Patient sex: M
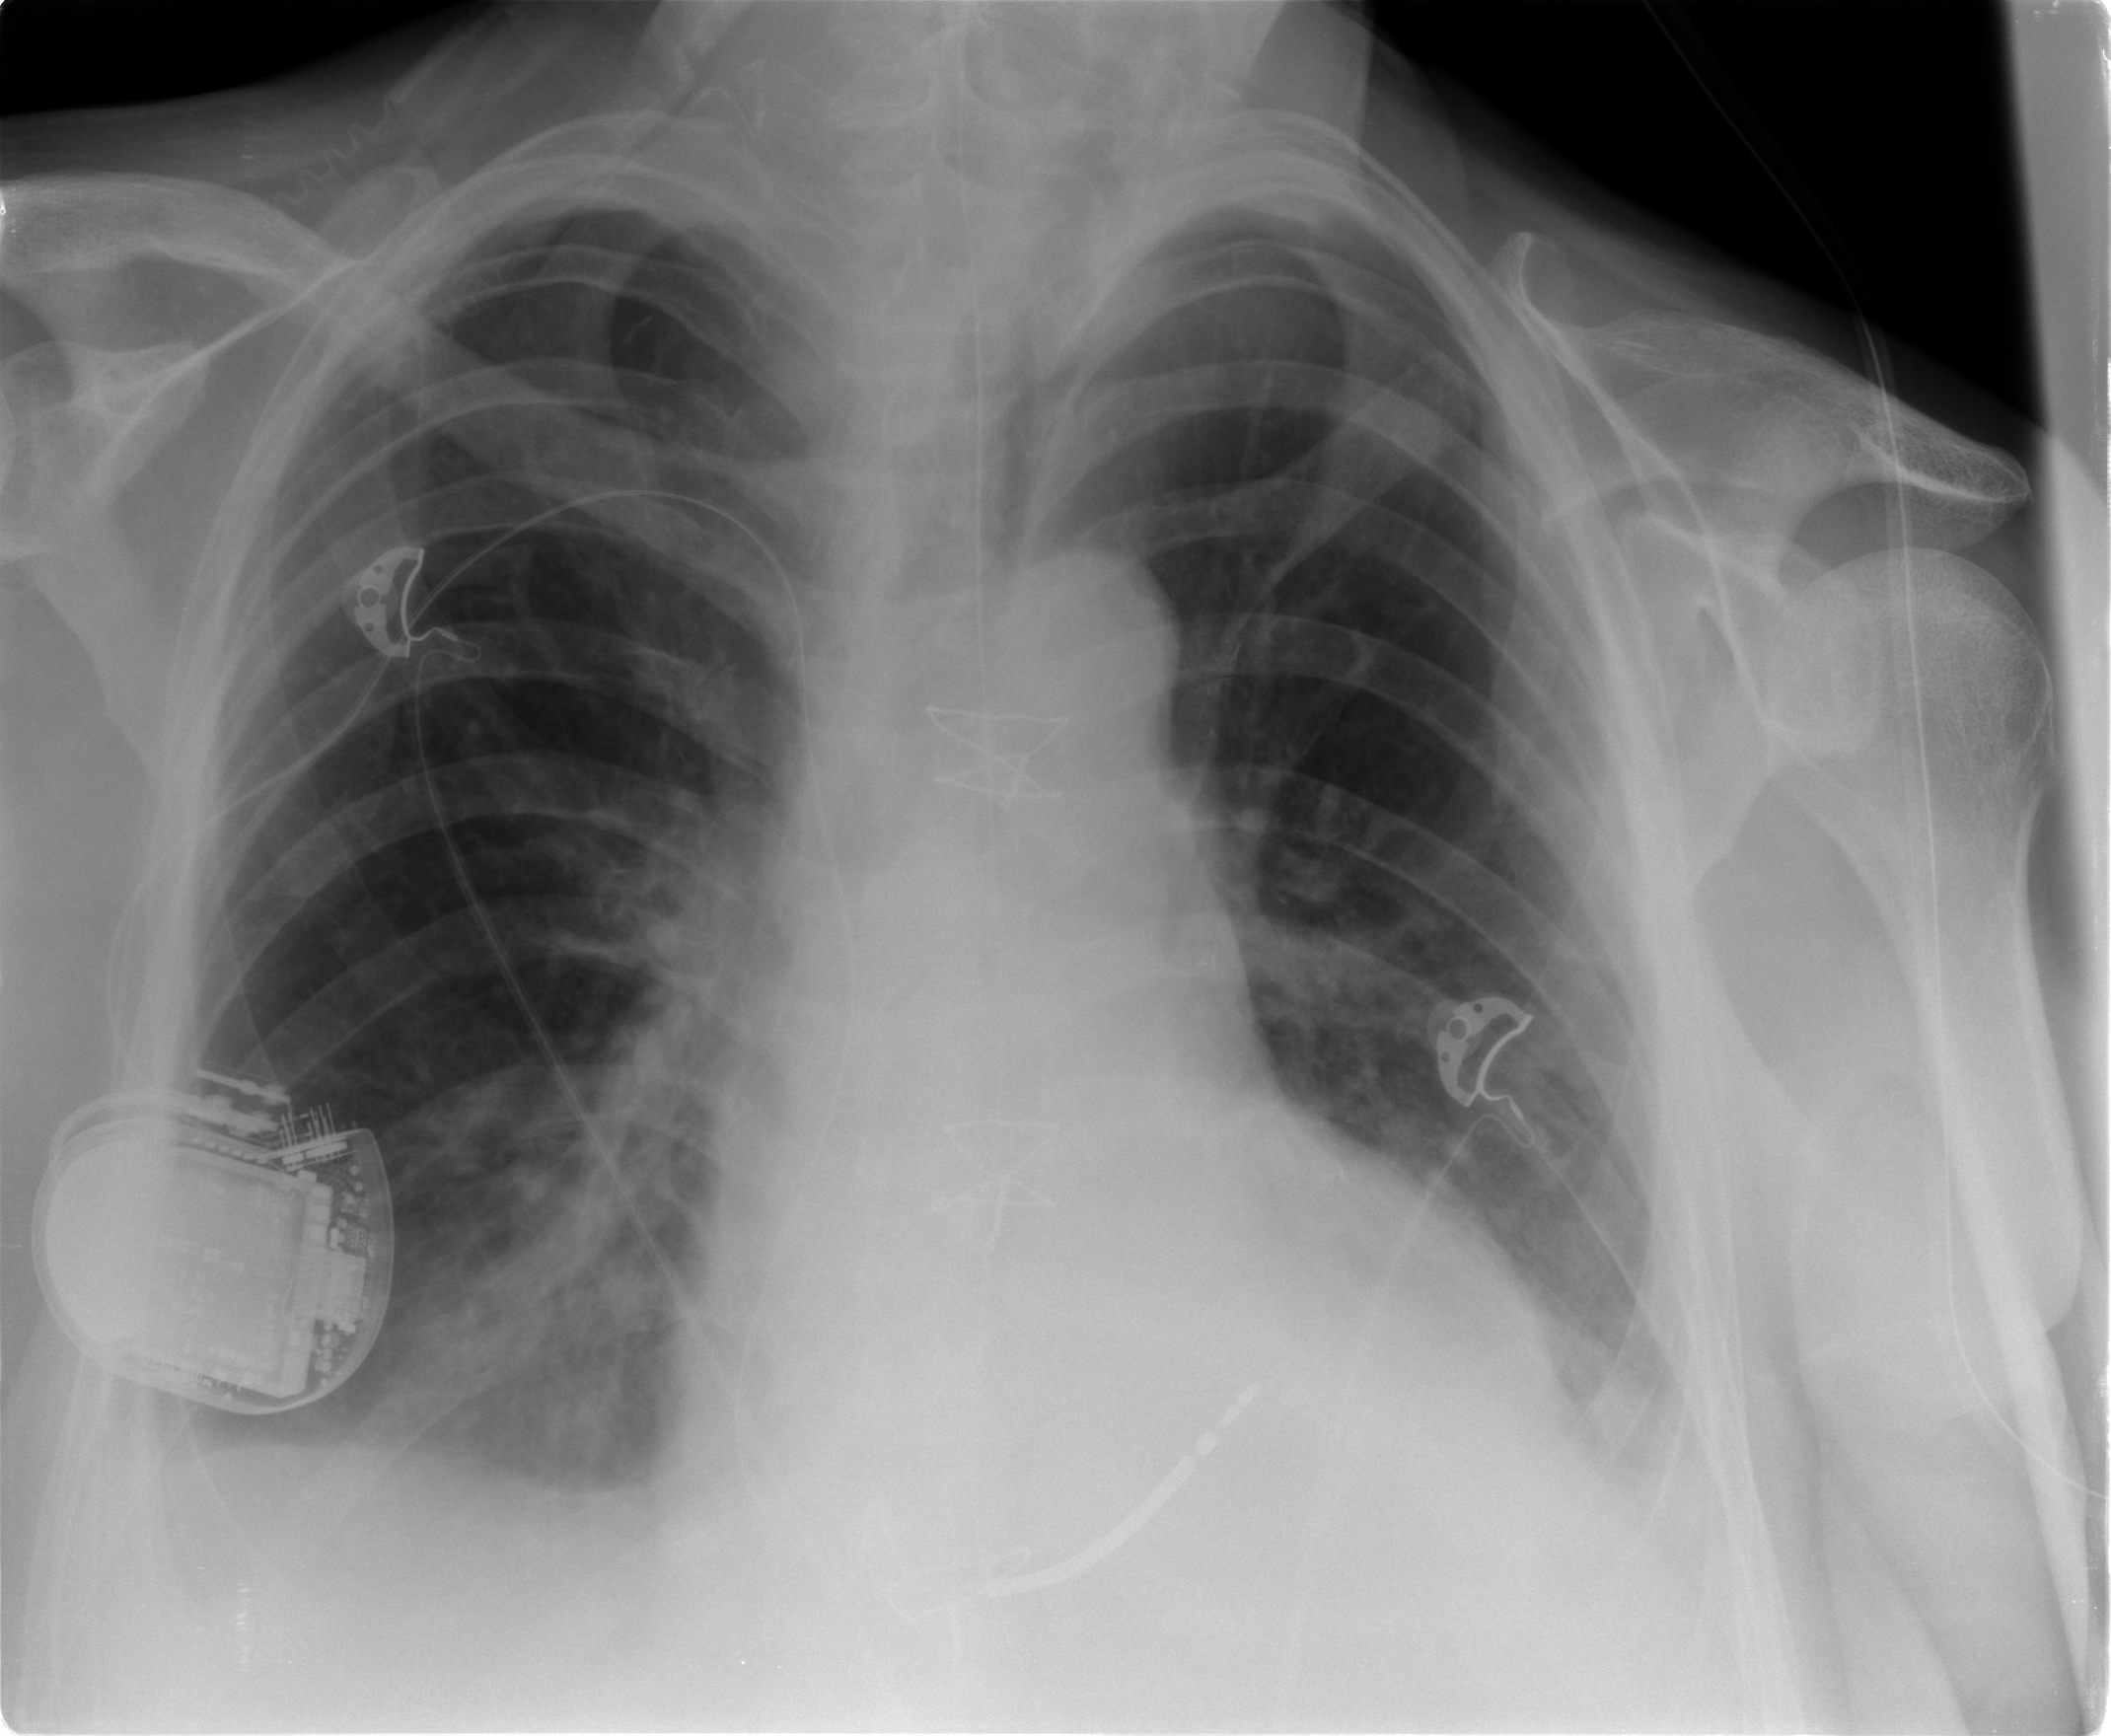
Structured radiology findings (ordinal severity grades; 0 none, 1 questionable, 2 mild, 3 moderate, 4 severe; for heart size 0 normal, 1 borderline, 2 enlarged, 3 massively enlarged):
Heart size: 2
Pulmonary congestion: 0
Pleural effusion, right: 2
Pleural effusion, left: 2
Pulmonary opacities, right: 1
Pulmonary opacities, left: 0
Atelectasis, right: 2
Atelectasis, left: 2